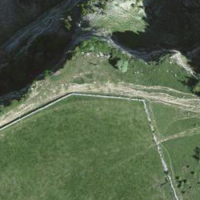
EUNIS habitat code: 24
Species observed at this site:
Dryas octopetala
Euphorbia cyparissias
Capra ibex